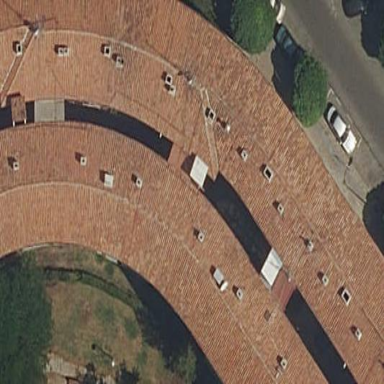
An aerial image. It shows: Gabled apartment building with roofs oriented across.